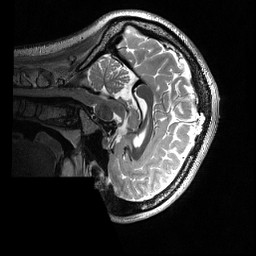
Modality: T2w
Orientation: sagittal
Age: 22
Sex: female
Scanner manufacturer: siemens
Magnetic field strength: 3 T
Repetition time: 3.2 s
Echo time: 0.56 s